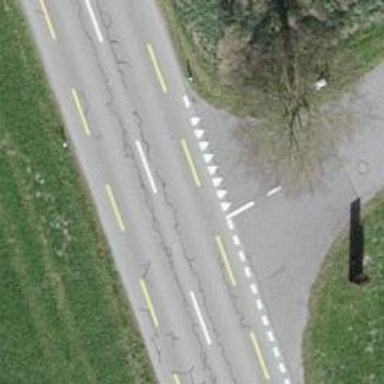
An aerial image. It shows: Road with "give way" sign.